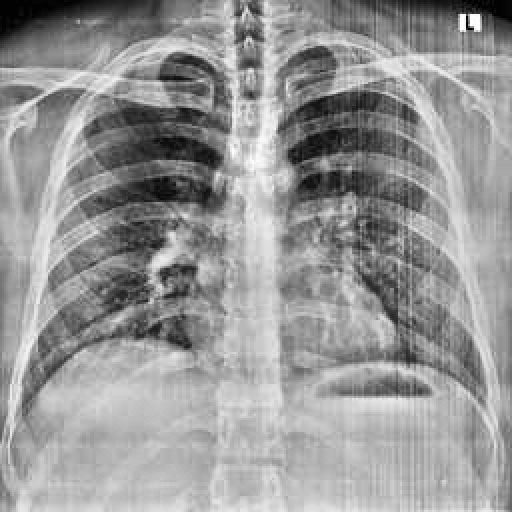
Finding: NORMAL